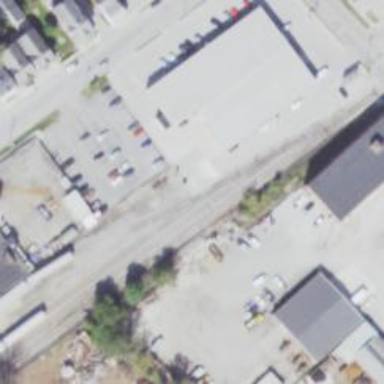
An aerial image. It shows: Rail spur service.